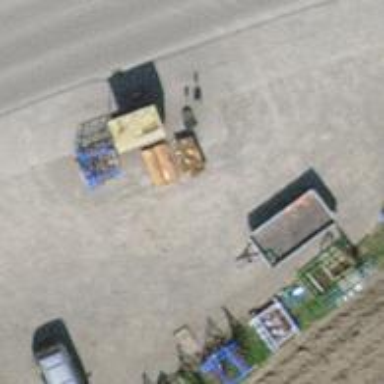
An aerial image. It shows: Farm shop.